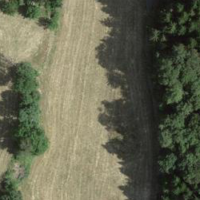
EUNIS habitat code: 44
Species observed at this site:
Cardamine pratensis